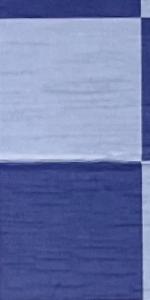
Label: Empty